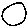
Label: circle